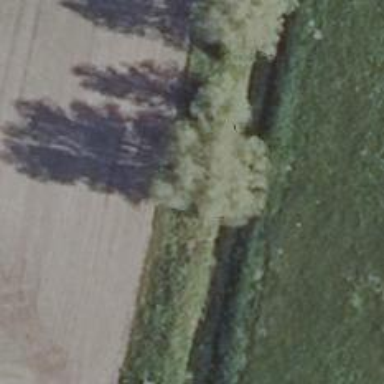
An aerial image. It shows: Row of trees in natural setting.